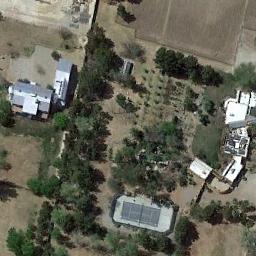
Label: tennis_court